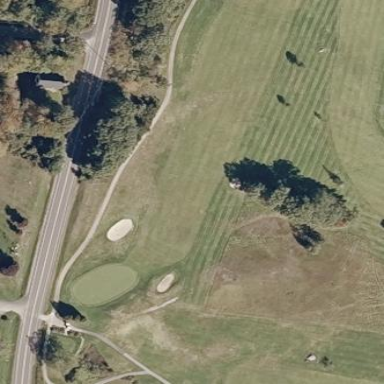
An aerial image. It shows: Well-maintained grassy area designated as golf fairway for the sport of golf. The grass is neatly mown.